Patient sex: F
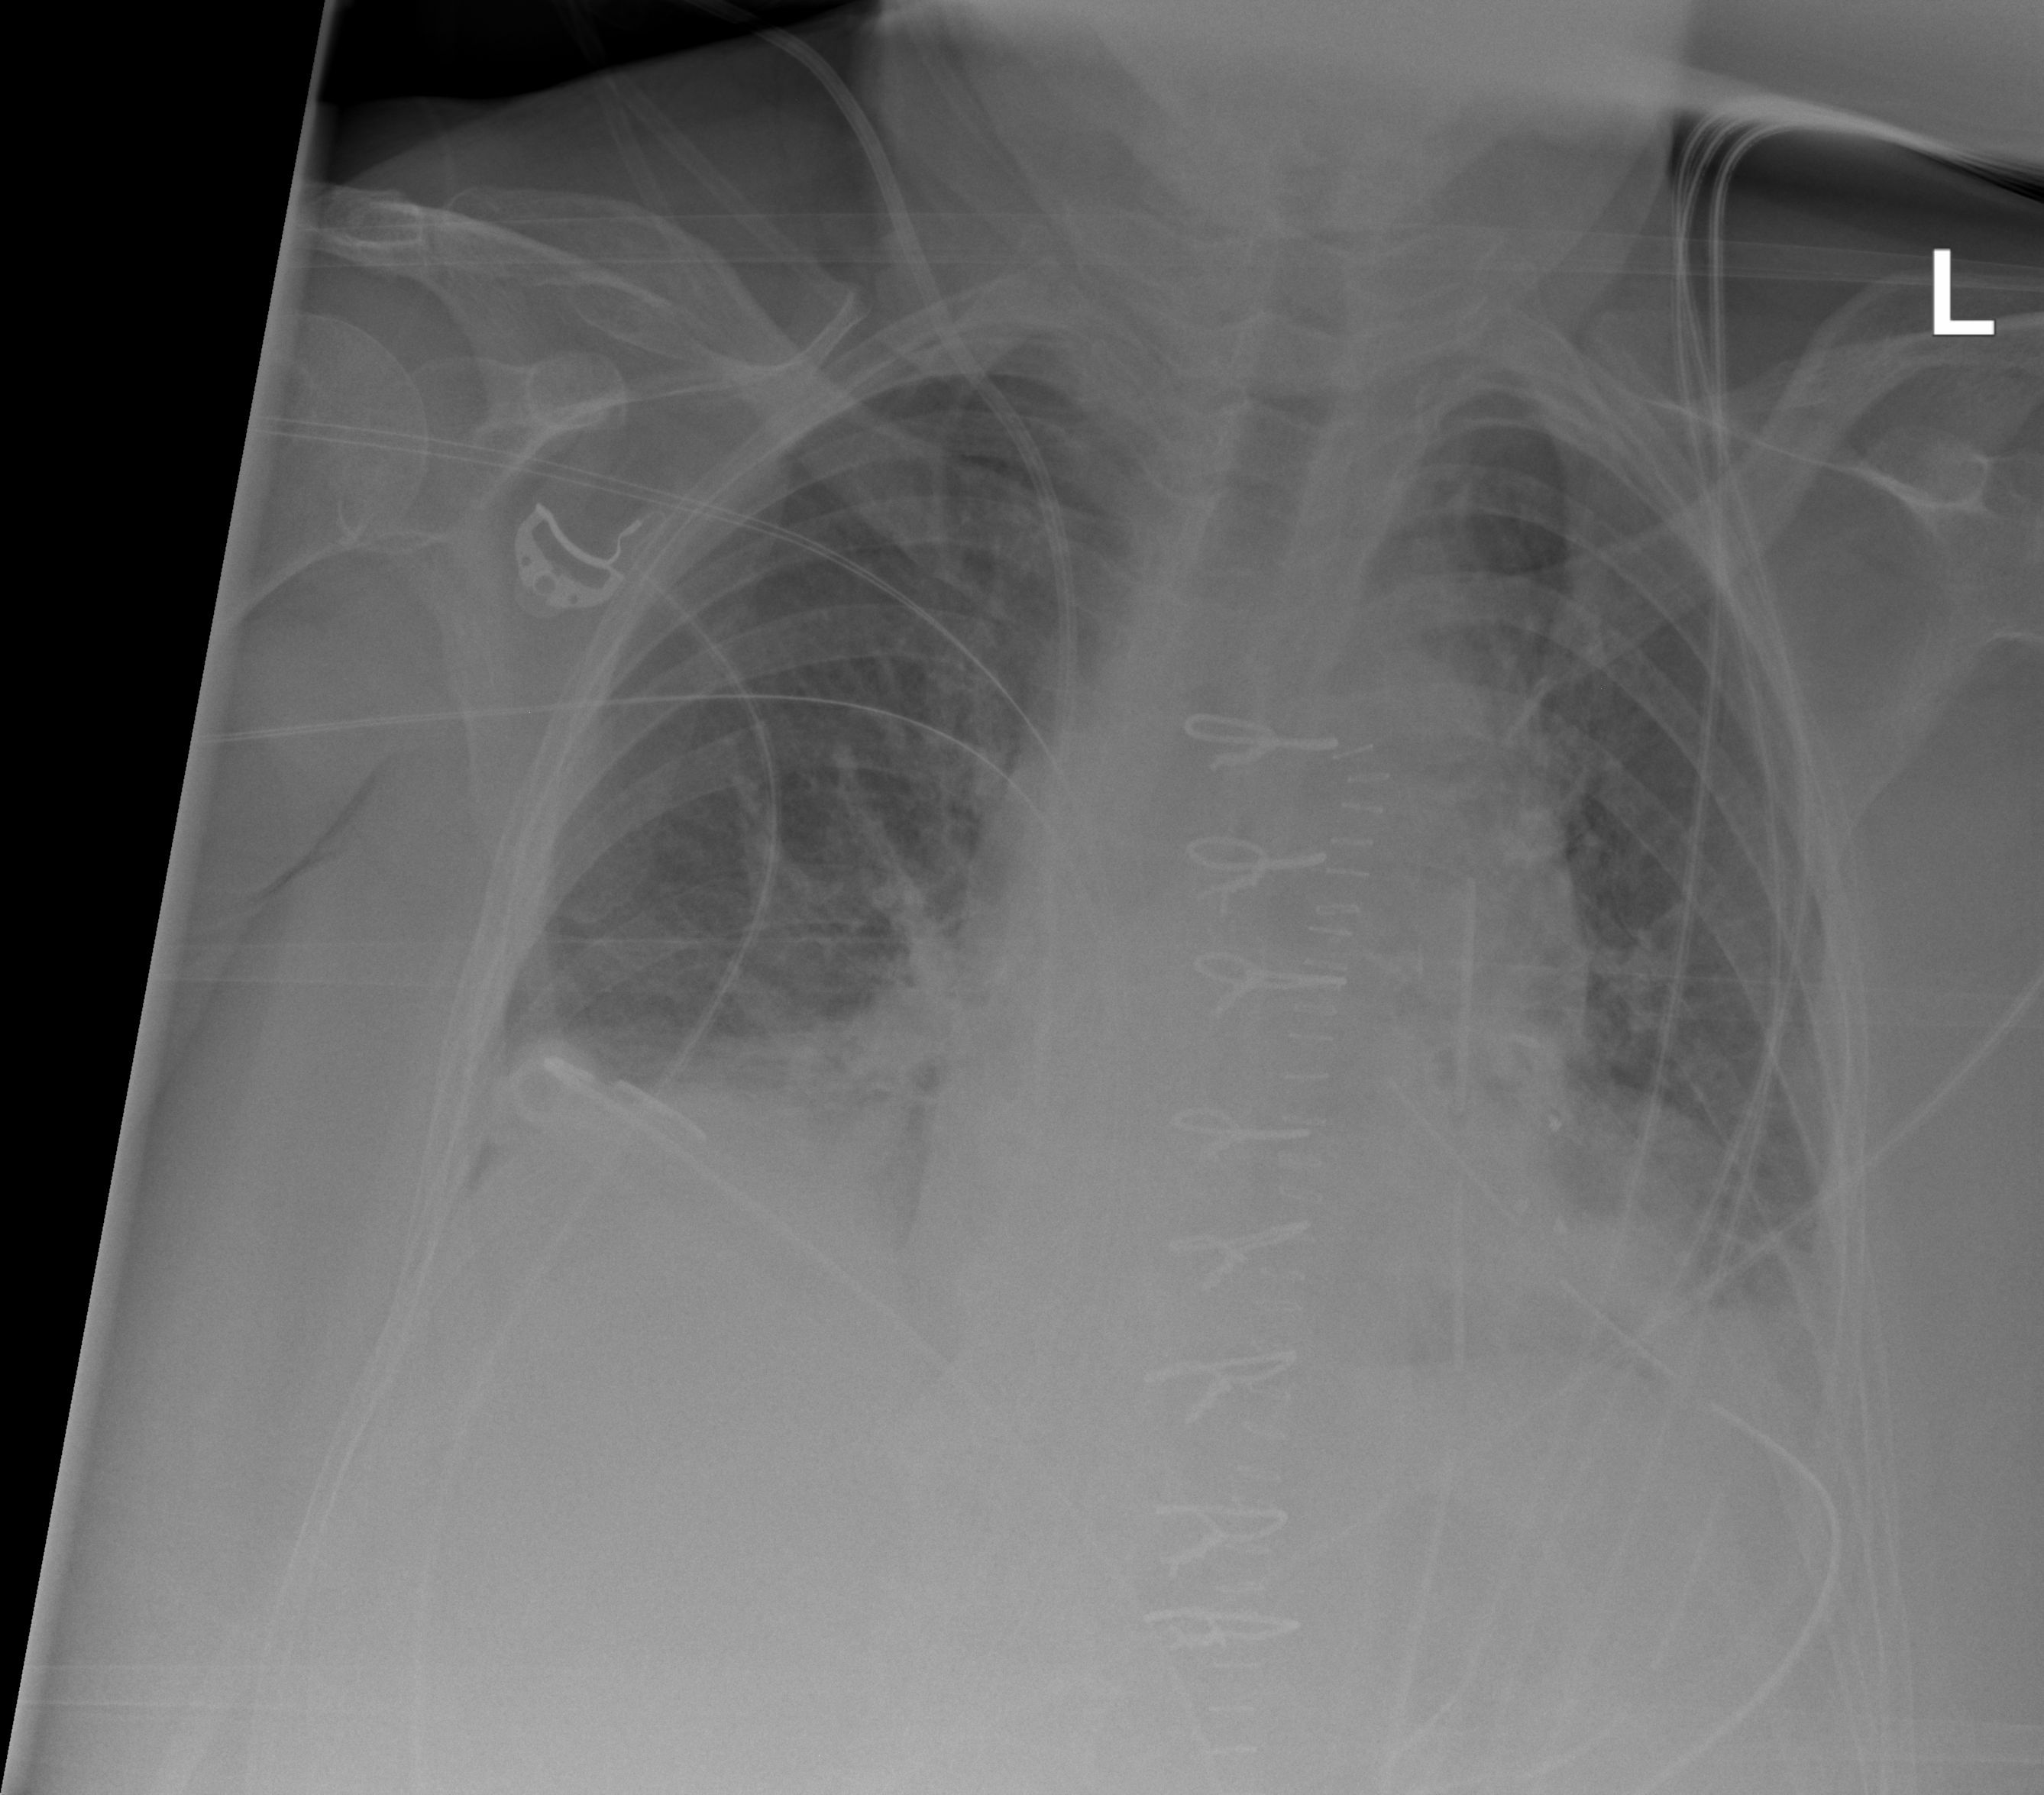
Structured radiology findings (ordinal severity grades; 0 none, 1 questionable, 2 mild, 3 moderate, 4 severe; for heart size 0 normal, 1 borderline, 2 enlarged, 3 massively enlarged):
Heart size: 2
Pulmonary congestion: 2
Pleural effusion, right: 0
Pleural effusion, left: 1
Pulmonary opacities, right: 0
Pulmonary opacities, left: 0
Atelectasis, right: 3
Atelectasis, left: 3